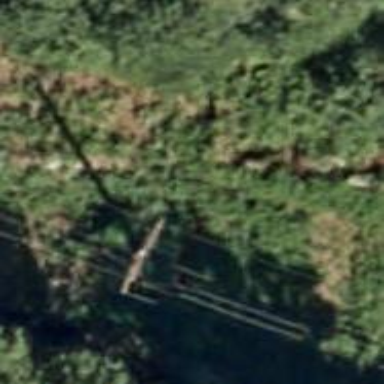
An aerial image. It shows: Power pole.